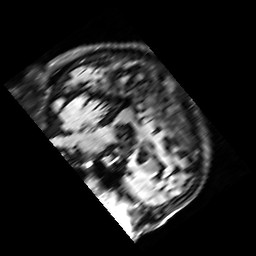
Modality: FLAIR
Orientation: sagittal
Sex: male
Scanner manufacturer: siemens
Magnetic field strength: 3 T
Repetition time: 10 s
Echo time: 0.09 s